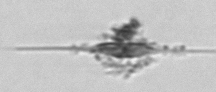
Label: Cylindrotheca